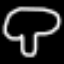
Label: mushroom